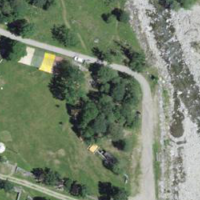
EUNIS habitat code: 24
Species observed at this site:
Boloria selene